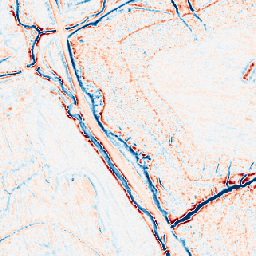
Category: edge_preserving
Decomposition family: bilateral
Decomposition parameters: d: 9
sigma_color: 50
sigma_space: 75
Upsampling method: area
Upsampling parameters: scale: 8
Upsampling scale: 8